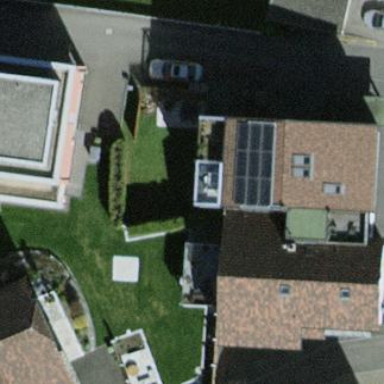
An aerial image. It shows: Semidetached house.